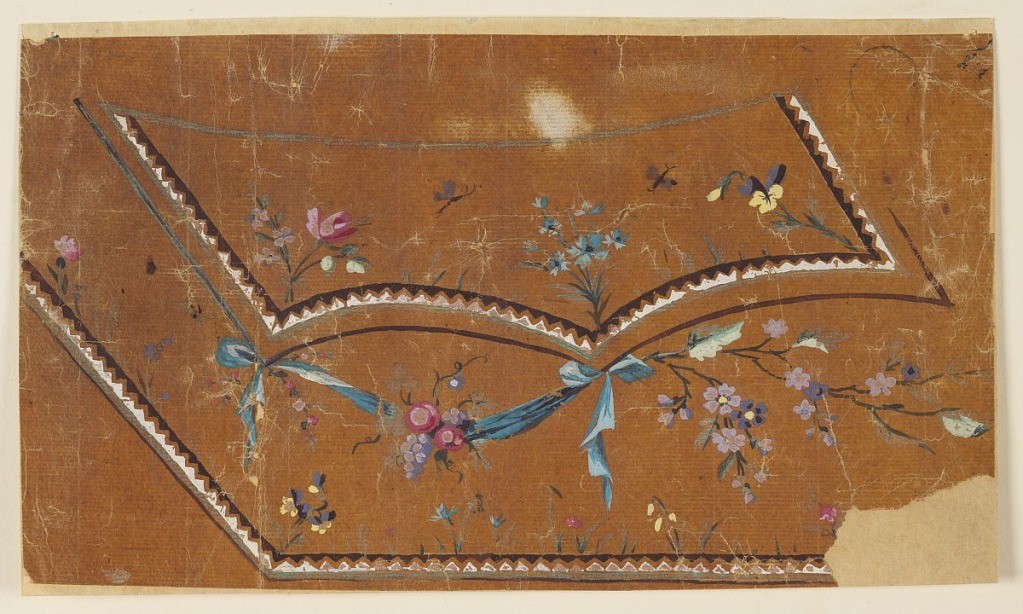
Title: Design for the Embroidery of the Left Bottom Corner of a Man's Waistcoat of the "Fabrique de St. Ruf"
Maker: Fabrique de Saint Ruf, Lyon, France
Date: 1800–1825
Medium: Brush and gouache on glazed tracing paper
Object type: Drawing
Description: The lateral and bottom edges of the flap of the pocket and the edges of the waistcoat show a moulding with a black and white strip separated by a zigzag line. Two insects, two flower boughs, a bunch of flowers, and leaves are shown on the flap. From the bottom edge of the pocket are suspended a drapery festoon with a bunch of fruit and a flower bough. Plants grow from the edge.